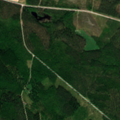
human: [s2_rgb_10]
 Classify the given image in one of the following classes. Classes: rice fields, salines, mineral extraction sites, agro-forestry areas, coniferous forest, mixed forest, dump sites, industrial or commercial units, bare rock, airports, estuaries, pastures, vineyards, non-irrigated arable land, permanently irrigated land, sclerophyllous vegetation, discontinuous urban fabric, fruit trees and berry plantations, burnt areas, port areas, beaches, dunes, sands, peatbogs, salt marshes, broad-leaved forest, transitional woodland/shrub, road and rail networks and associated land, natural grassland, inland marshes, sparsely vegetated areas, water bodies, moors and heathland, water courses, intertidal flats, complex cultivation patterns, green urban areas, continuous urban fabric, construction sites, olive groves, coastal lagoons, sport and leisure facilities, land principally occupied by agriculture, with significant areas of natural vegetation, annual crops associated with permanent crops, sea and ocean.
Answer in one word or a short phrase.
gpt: land principally occupied by agriculture, with significant areas of natural vegetation, coniferous forest, mixed forest, transitional woodland/shrub